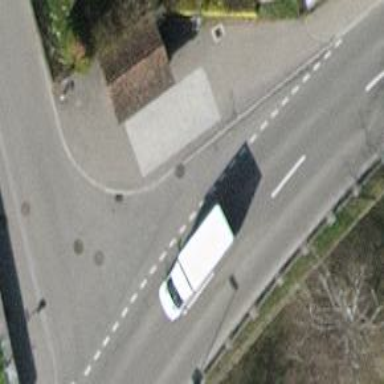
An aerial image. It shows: Post box is visible.